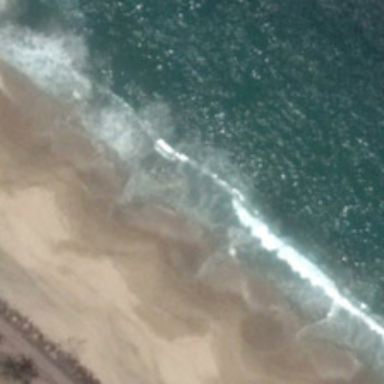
Sea water ripples over sand .